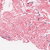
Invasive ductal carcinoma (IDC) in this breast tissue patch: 0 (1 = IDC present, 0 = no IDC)